Question:
Hello! What I'm trying to do is rework my react-router so the NavLink renders a completely new page on click, instead of rendering at the bottom of the div, as shown in the gif above.
Here's the content of my main App.js component:
'''
import React, { Component } from 'react';
import './App.css';
import { BrowserRouter as Router, Switch, Route } from 'react-router-dom';
import Home from './Home.js';
import About from './About.js';
import September from './September.js';
import Trilogy from './Trilogy.js';
class App extends Component {
render() {
return (
<Router>
<div>
<Switch>
<Route exact path='/' component={Home} />
<Route path='/about/' component={About} />
<Route path='/september/' component={September} />
<Route exact path='/september/trilogy/' component={Trilogy} />
</Switch>
</div>
</Router>
);
}
}
export default App;
'''
The Home component's code, which holds the NavBar that's used in the Home Page.
'''
import React, { Component } from 'react';
import { BrowserRouter as Router, NavLink, Switch, Route } from 'react-router-dom';
import logo from './logo.png';
import About from './About.js';
import September from './September.js';
import Trilogy from './Trilogy.js';
let NavBar = () => {
return (
<div>
<h2 className="container2"><NavLink to='/about/'>About</NavLink> </h2>
<img src={logo} className="somersetLogo" alt="somersetLogo" />
<h2 className="container" ><a href="mailto:contact@somersetproductions.co" className="mailto">Contact</a></h2>
</div>
)
}
class Home extends Component {
render() {
return (
<Router>
<div>
<NavBar />
<Switch>
<Route exact path='/about/' component={About} />
</Switch>
</div>
</Router>
)
}
}
export default Home;
'''
Any idea what went wrong? Any help would be appreciated! Thanks!
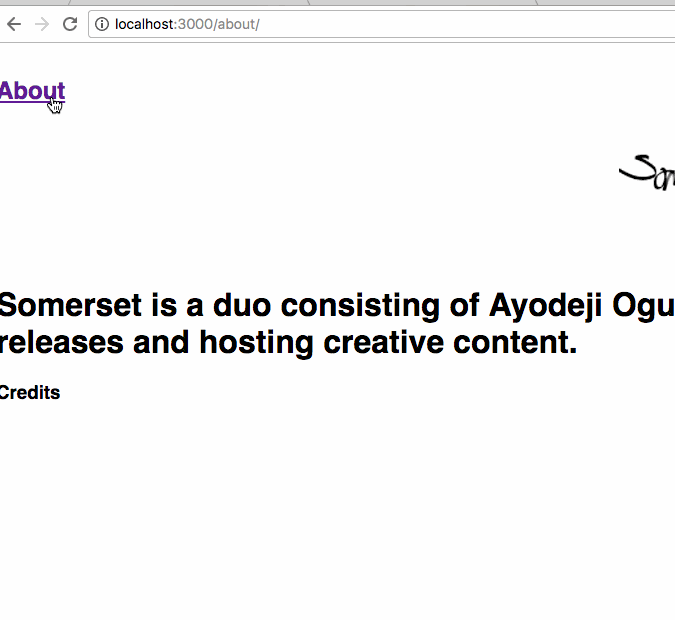
Answer: If you are using react router v4 or above it should be something like this.
'''
import { Link } from 'react-router-dom';
<Link to='/about'>
About
</Link>
'''
Why you are defining router again in 'Home' component which is not needed. Keeping route configuration in 'App' component would be enough. Hope this helps. Happy coding !